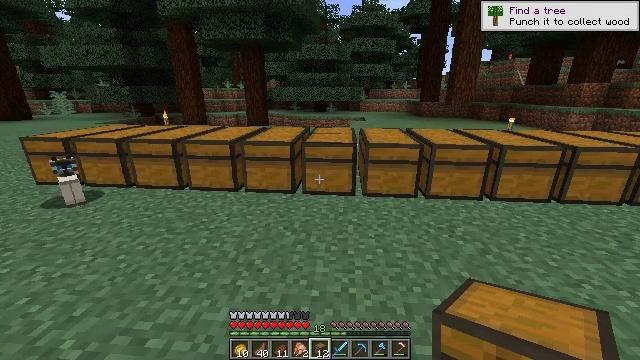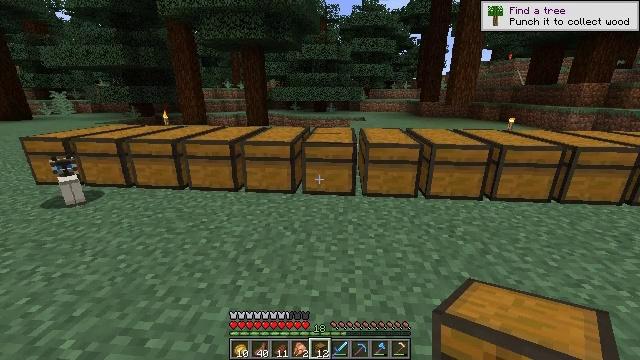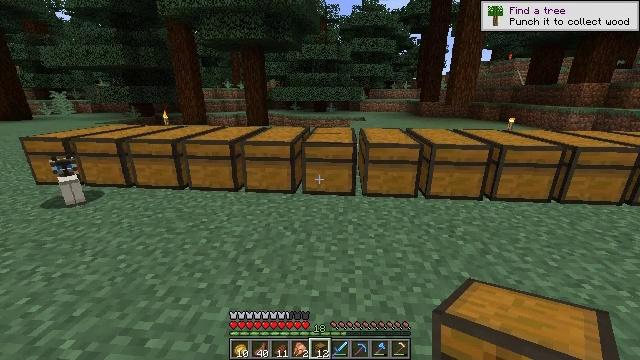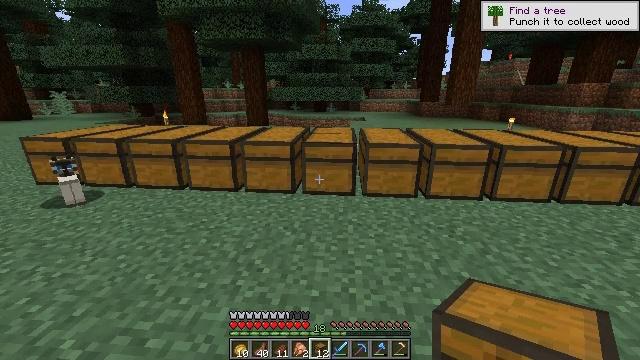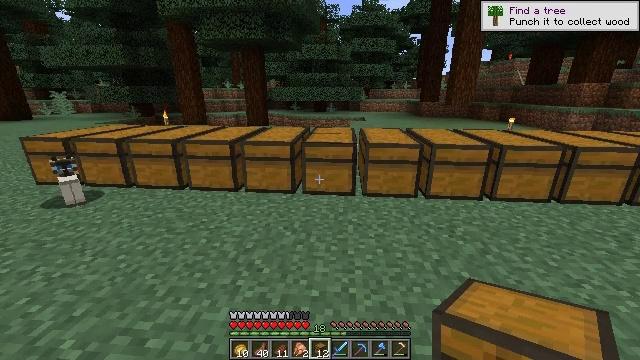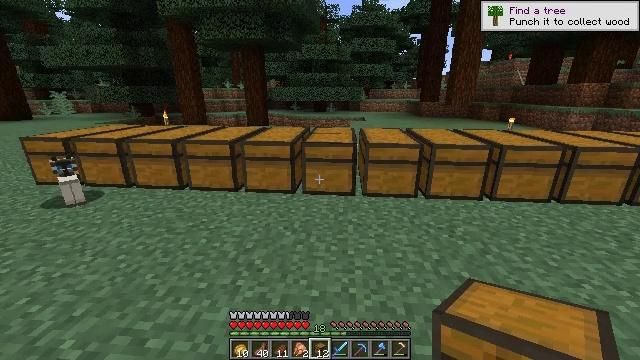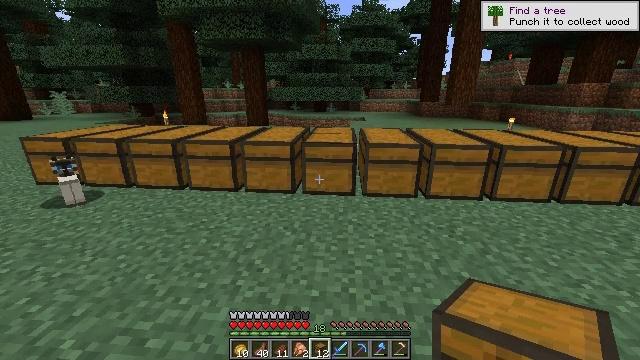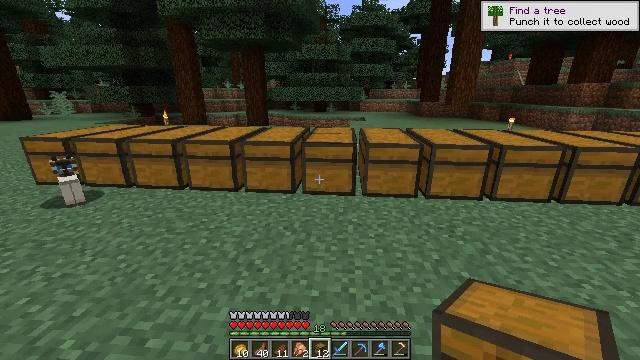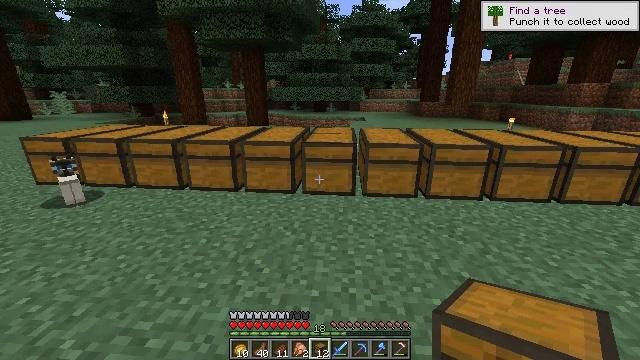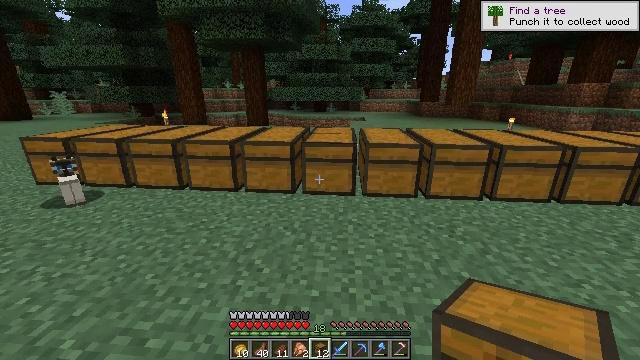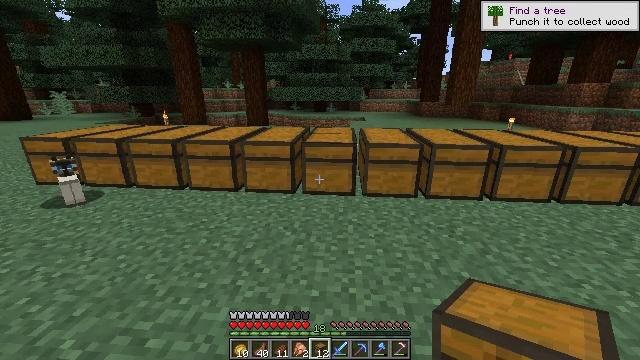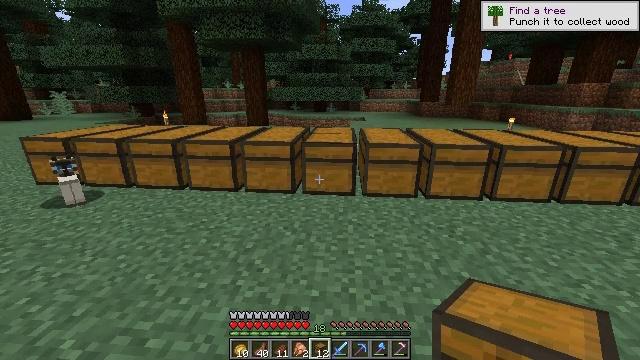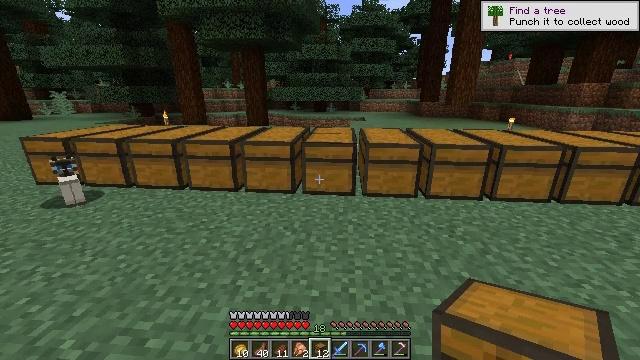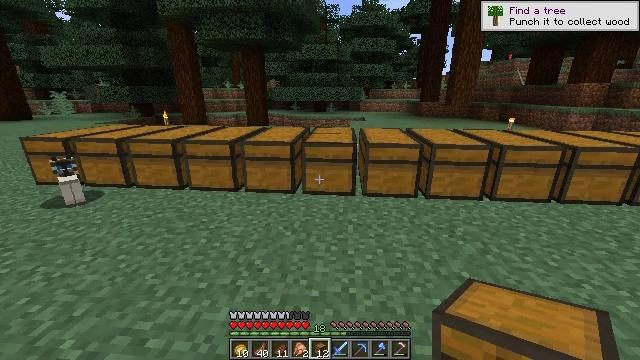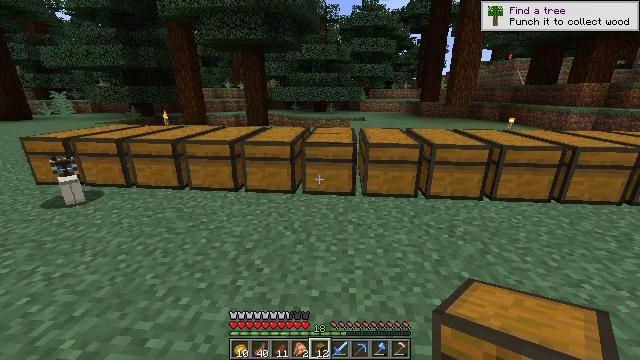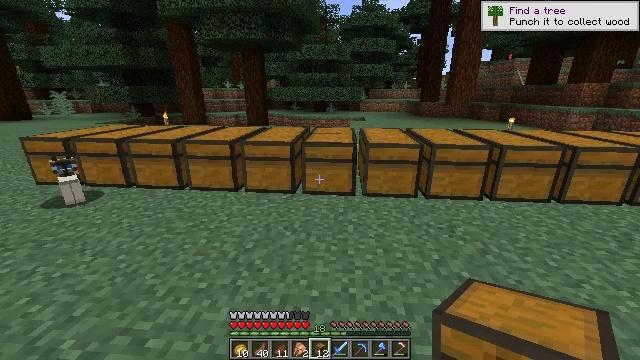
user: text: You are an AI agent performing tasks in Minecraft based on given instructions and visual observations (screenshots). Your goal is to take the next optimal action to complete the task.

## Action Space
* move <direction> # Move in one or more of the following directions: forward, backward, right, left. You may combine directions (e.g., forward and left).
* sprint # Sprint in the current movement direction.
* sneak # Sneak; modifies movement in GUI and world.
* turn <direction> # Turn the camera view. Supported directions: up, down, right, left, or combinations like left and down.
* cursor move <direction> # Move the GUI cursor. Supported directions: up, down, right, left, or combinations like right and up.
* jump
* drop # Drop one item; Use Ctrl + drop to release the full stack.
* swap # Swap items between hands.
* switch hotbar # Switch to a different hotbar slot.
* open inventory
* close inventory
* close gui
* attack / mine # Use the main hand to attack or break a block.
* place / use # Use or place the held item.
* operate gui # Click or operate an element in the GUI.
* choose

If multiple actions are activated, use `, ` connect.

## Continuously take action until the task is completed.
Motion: motion action
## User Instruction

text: mine block trapped chest
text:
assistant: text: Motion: no_op
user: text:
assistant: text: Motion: no_op
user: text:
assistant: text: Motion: no_op
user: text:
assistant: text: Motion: no_op
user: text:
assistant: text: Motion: no_op
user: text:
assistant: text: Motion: no_op
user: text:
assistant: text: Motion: no_op
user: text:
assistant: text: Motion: no_op
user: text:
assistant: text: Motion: no_op
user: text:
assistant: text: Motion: no_op
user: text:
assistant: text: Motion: no_op
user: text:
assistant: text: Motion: no_op
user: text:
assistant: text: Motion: no_op
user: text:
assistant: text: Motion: no_op
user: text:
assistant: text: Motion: no_op
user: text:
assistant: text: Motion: no_op
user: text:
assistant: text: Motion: no_op
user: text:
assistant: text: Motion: no_op
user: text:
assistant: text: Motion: no_op
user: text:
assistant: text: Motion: no_op
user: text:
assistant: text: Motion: no_op
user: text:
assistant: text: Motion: no_op
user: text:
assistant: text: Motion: no_op
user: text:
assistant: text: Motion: turn right and up
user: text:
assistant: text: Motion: turn right and up
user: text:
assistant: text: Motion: no_op
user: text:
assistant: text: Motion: no_op
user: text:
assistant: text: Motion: no_op
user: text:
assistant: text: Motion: move forward
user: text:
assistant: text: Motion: move forward, turn right and up